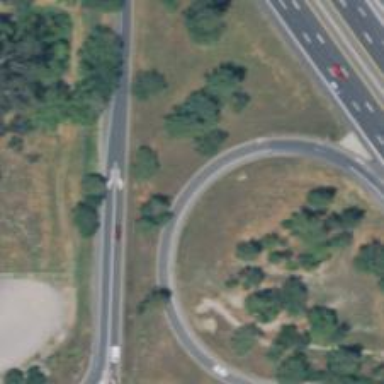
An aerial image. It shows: Motorway link.